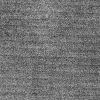
Atmospheric dust classification: dusty